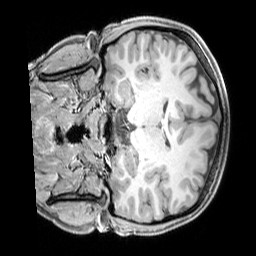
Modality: T1w
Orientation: coronal
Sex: female
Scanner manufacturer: siemens
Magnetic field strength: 3 T
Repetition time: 2.3 s
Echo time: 0.00226 s